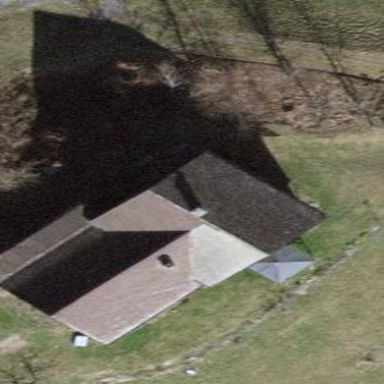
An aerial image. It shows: Detached building.